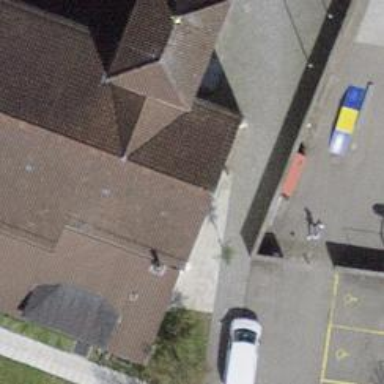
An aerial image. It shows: Bollard barrier.